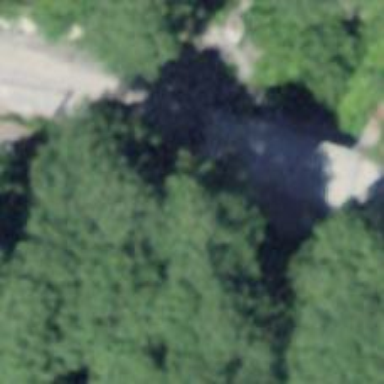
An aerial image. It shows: Unclassified road with bridge.